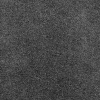
Atmospheric dust classification: dusty